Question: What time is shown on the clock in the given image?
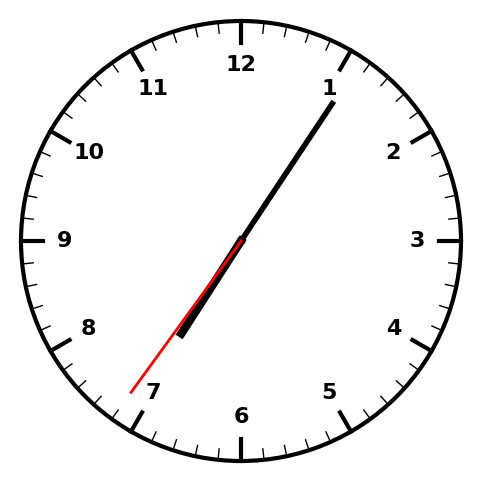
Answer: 07:05:36